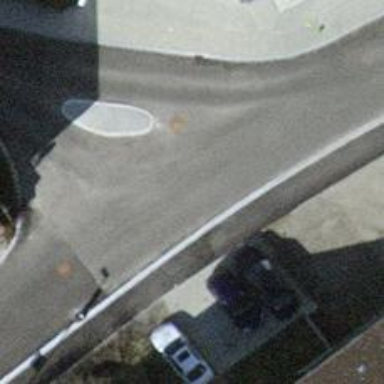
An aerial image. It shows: Asphalt road in residential area.